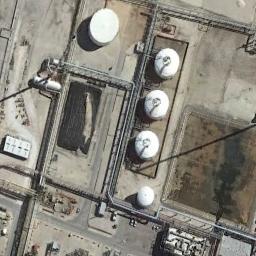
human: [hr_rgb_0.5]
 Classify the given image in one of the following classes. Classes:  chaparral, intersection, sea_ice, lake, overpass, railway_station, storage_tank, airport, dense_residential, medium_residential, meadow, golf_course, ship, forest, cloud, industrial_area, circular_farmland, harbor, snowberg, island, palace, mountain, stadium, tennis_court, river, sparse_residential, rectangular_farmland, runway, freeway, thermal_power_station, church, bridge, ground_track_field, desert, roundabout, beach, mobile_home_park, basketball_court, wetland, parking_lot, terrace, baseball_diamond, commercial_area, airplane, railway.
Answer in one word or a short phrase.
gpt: storage_tank